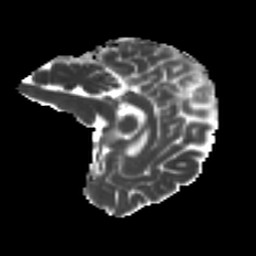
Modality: MD
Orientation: sagittal
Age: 46
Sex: female
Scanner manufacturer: ge
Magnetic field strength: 3 T
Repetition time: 7.8 s
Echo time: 0.0606 s